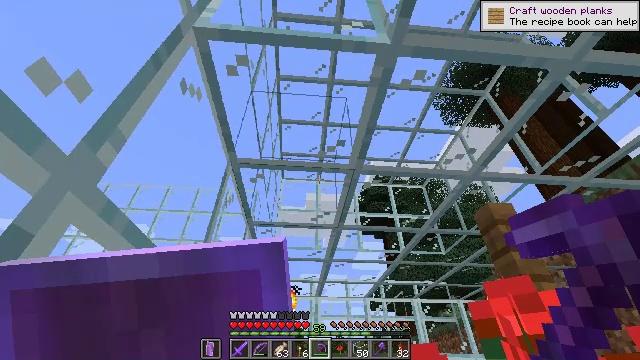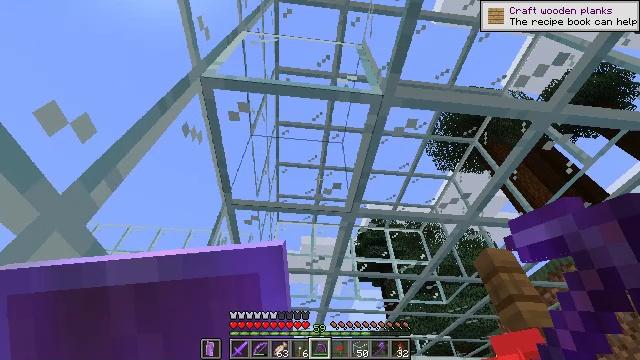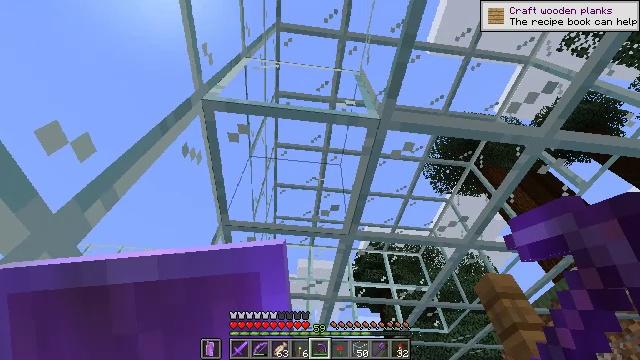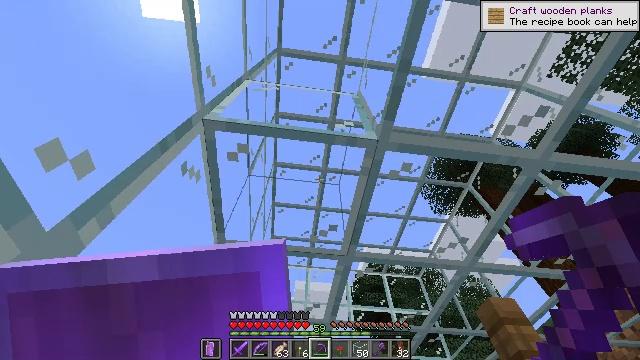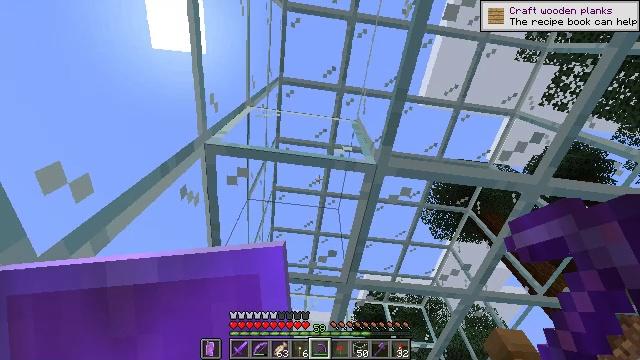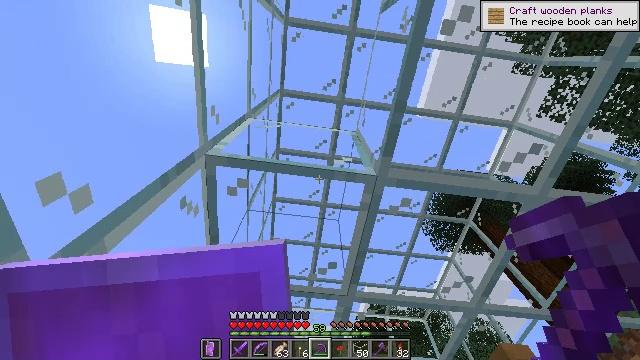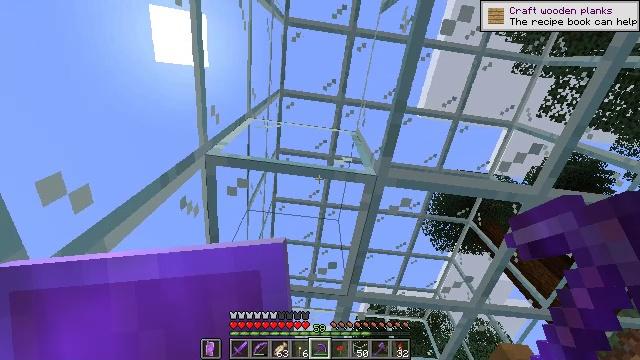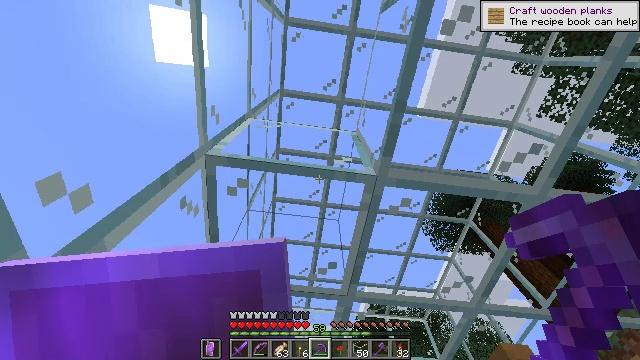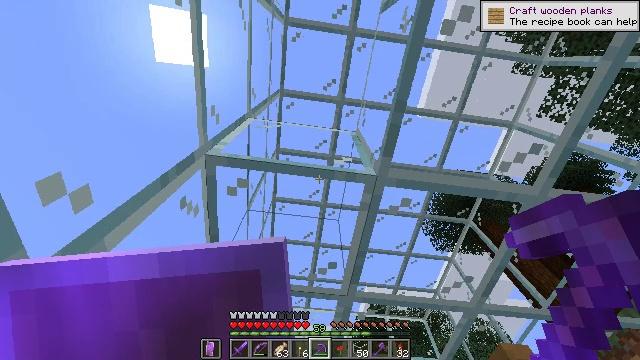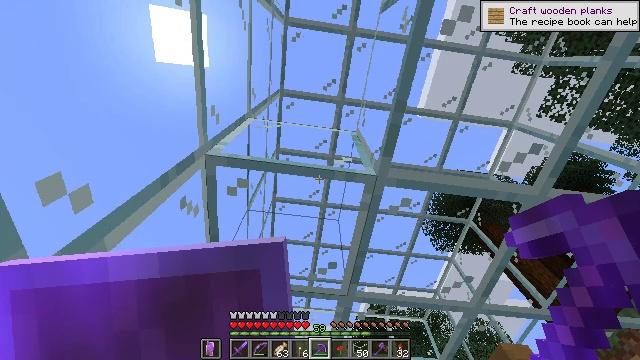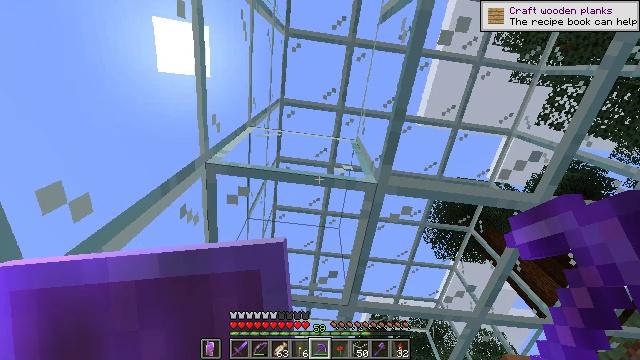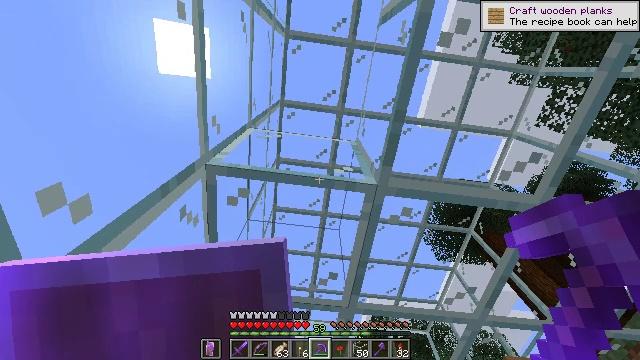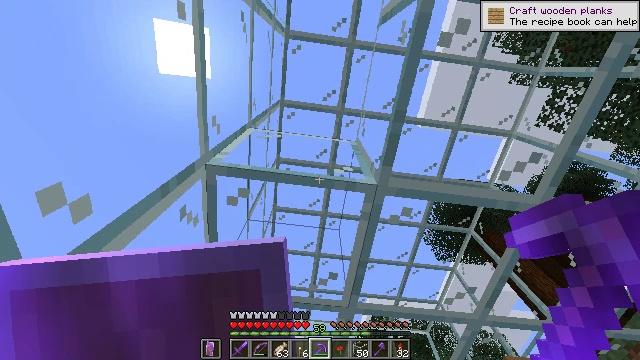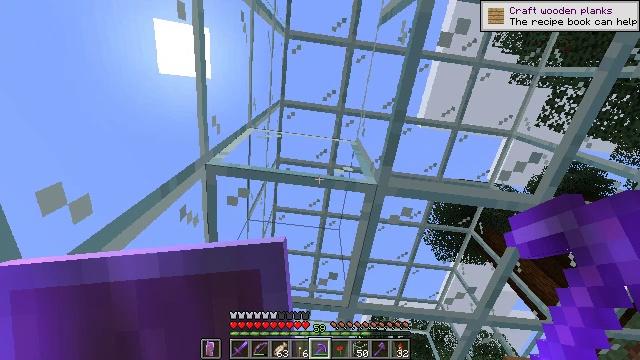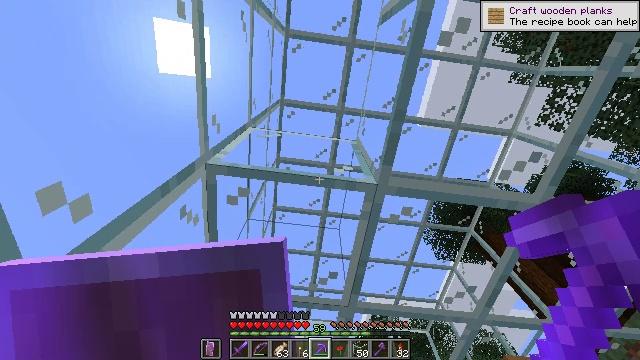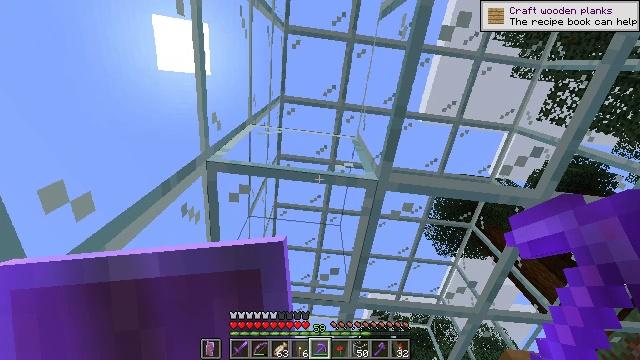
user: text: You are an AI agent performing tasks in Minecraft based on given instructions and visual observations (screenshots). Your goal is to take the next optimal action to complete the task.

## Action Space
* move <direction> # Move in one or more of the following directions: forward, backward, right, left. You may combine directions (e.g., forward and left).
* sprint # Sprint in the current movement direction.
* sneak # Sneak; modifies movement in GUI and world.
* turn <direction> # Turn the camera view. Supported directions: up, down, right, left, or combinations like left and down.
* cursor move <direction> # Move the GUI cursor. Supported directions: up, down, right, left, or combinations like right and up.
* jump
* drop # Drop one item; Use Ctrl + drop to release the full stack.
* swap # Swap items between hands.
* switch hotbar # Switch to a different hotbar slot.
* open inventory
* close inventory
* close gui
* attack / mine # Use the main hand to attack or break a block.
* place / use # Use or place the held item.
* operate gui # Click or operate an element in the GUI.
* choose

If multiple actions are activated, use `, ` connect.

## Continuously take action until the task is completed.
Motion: motion action
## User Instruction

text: Break the glass block.
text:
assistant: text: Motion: turn right and up
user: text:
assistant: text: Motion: turn up
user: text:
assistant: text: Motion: turn up
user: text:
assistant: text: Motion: turn up
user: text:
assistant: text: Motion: turn up
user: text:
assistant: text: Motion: no_op
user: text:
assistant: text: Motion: no_op
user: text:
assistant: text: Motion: no_op
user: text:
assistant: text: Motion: no_op
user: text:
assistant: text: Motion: turn up
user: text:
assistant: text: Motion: no_op
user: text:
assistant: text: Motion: no_op
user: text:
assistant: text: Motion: no_op
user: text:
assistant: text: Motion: no_op
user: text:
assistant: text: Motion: no_op
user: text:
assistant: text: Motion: turn down
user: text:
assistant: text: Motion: turn down
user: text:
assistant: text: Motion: no_op
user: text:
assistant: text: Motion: attack / mine
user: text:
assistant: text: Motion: attack / mine
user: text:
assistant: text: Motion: attack / mine
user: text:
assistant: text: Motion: attack / mine
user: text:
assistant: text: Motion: attack / mine
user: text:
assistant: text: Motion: attack / mine
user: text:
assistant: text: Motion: attack / mine
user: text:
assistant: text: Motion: attack / mine
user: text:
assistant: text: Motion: attack / mine
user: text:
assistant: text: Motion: attack / mine
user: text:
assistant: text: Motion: attack / mine
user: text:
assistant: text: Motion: attack / mine